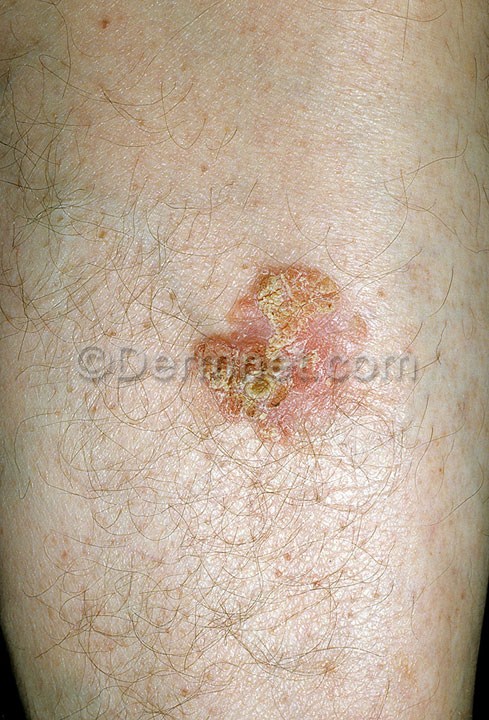
Disease: Actinic Keratosis Basal Cell Carcinoma and other Malignant Lesions